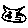
Label: cat